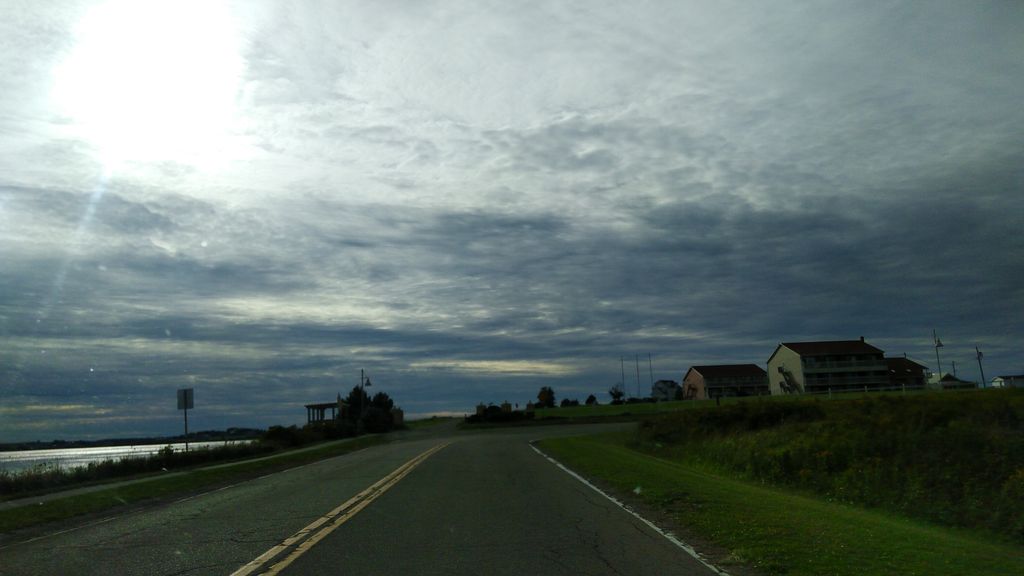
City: charlottetown